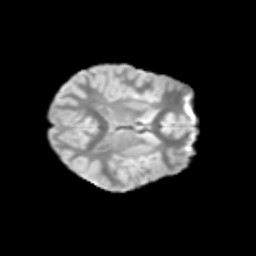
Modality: T2w
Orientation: axial
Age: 11
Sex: male
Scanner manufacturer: siemens
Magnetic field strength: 3 T
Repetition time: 3.8 s
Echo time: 0.07 s